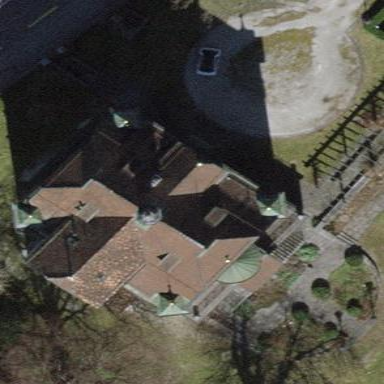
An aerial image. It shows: Stately castle that is historic building.